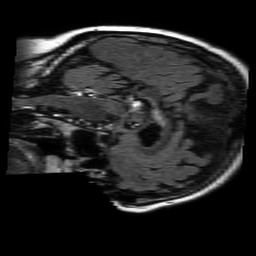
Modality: FLAIR
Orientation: sagittal
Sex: female
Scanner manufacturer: philips
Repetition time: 11 s
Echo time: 0.125 s